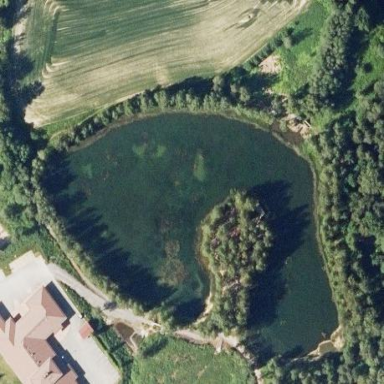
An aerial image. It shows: Lake with natural water.